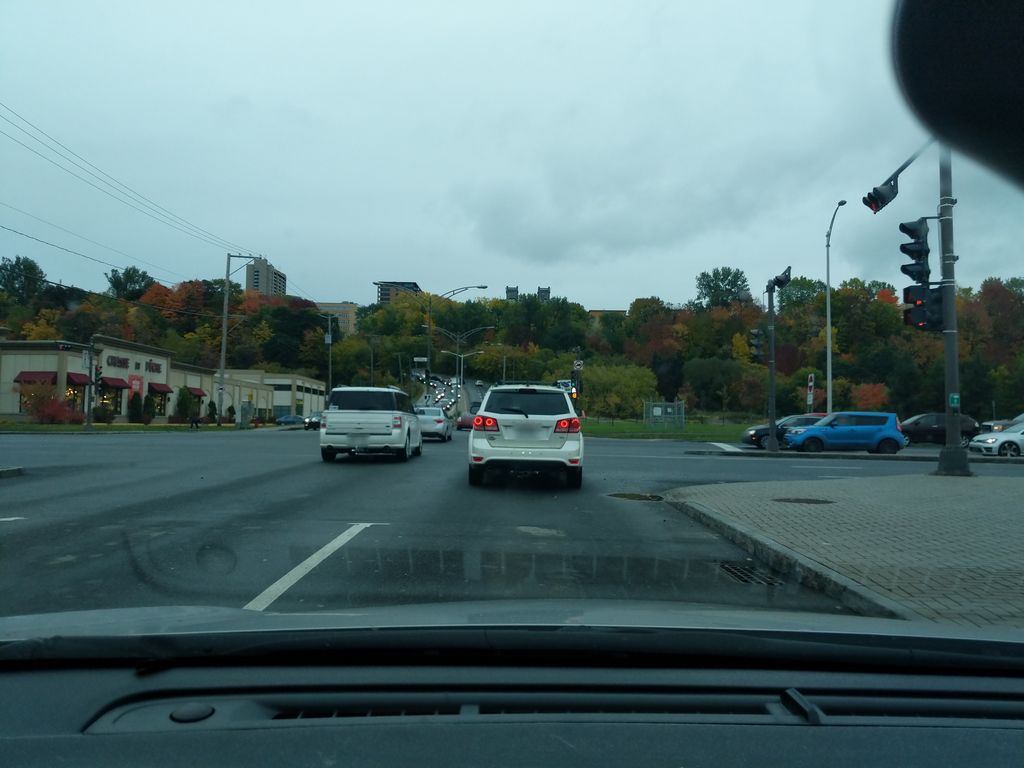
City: quebec_city